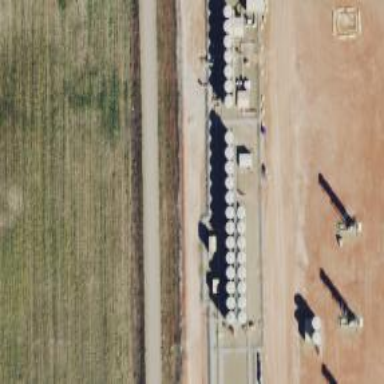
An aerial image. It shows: Storage tank with man-made structure.